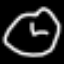
Label: clock